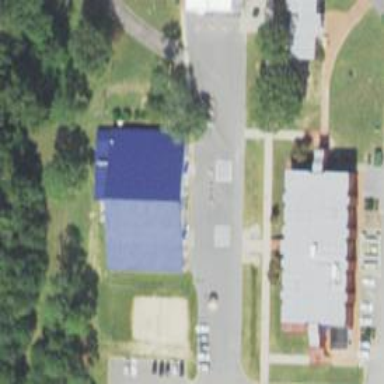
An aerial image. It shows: School.